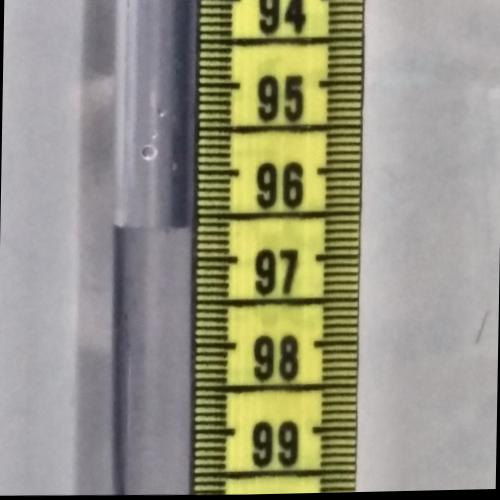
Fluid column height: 96.6 cm